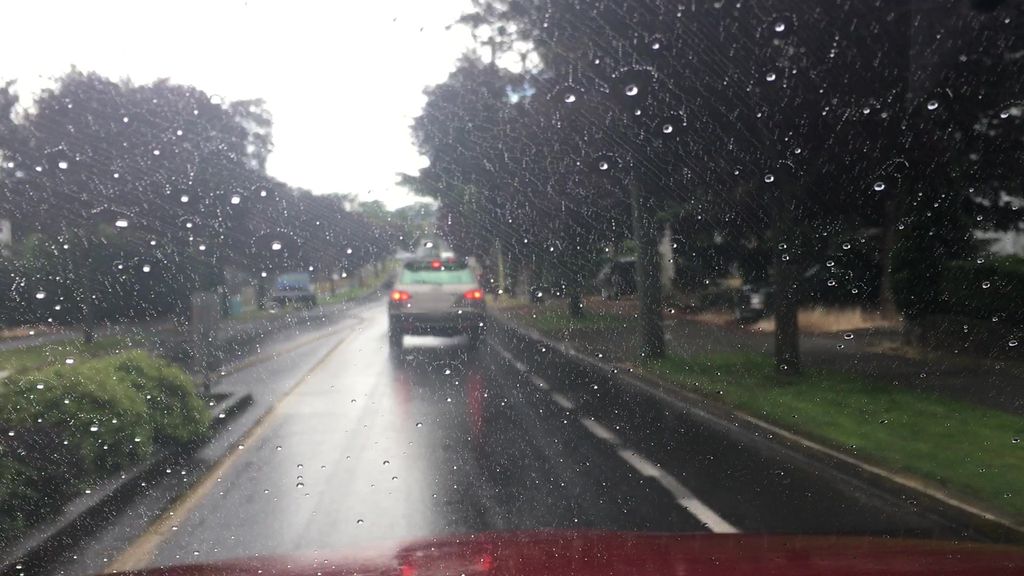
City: victoria